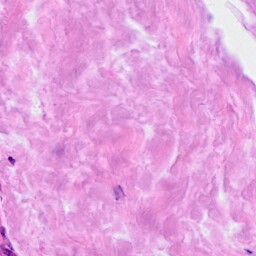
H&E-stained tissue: Breast